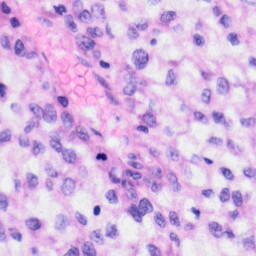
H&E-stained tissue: Liver